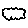
Label: cloud